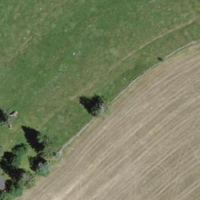
EUNIS habitat code: 25
Species observed at this site:
Anthyllis vulneraria
Sorbus aucuparia